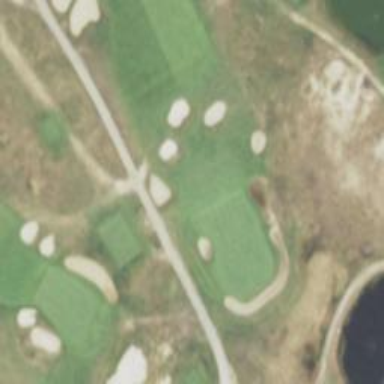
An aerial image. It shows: Path used for both walking and golf.